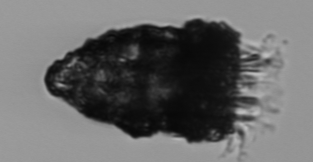
Label: Stenosemella_pacifica